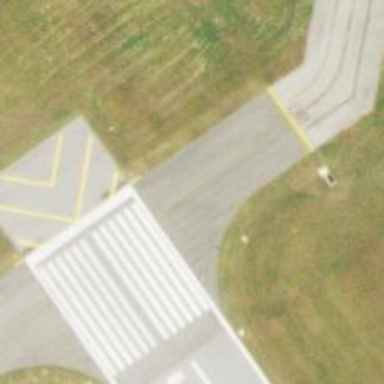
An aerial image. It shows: Asphalt taxiway at the airport.